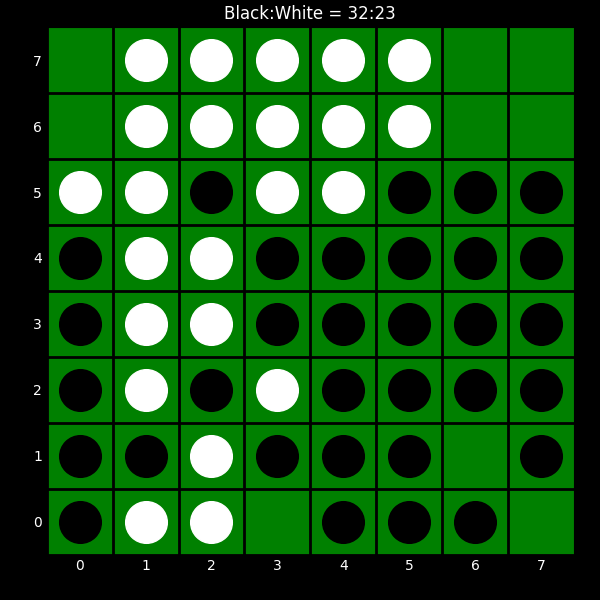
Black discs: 32
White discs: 23